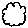
Label: cloud